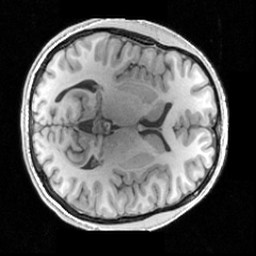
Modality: T1w
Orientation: axial
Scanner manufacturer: siemens
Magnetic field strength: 3 T
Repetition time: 1.63 s
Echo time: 0.00311 s